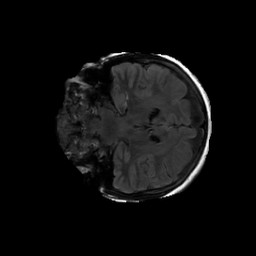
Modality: FLAIR
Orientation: coronal
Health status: ill
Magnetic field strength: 3 T